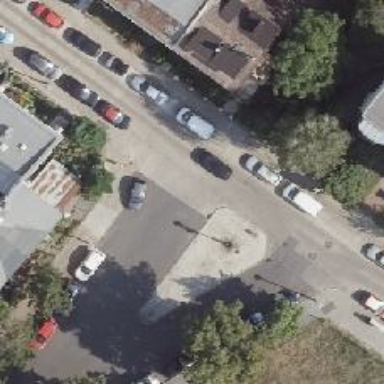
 there is sidewalk with surface made of sett."